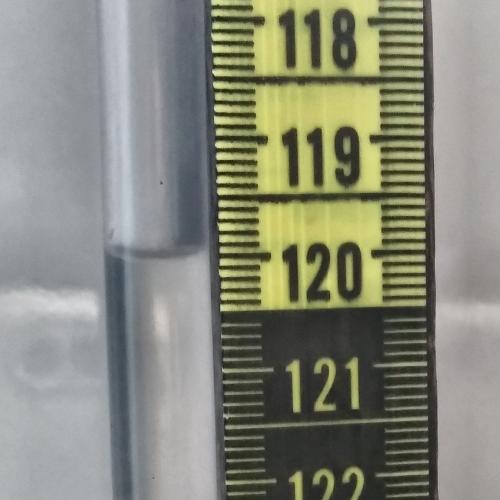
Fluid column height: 120.0 cm